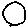
Label: circle